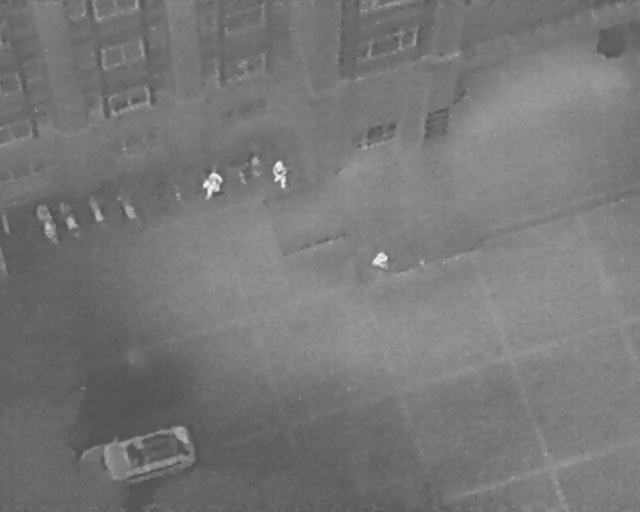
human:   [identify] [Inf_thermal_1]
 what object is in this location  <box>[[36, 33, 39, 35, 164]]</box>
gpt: <ref>1 small bicycle at the center</ref>

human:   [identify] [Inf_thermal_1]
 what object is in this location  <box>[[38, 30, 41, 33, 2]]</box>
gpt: <ref>1 medium bicycle at the center</ref>

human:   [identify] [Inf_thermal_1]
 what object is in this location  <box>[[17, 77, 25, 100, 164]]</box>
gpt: <ref>1 large car at the bottom left</ref>